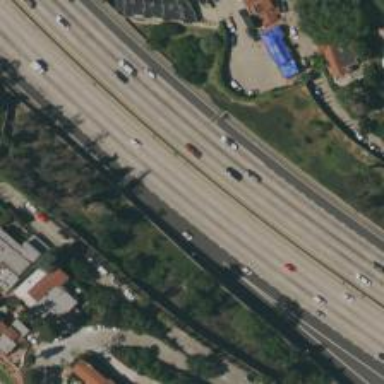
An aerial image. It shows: Motorway.